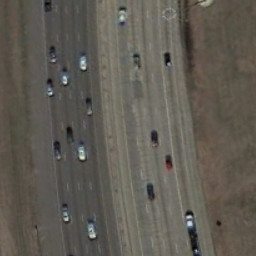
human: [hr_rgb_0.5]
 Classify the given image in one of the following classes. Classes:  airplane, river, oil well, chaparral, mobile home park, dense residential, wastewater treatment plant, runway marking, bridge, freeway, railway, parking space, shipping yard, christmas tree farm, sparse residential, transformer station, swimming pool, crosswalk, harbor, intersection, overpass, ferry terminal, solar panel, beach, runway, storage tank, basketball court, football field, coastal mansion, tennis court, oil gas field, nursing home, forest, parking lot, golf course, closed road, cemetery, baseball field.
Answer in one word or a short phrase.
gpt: freeway